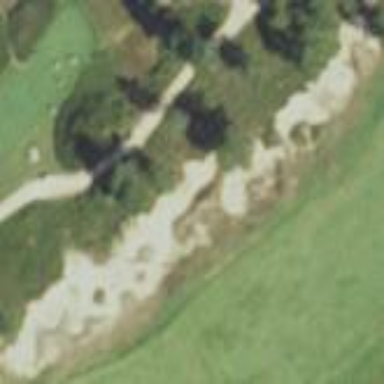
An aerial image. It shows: Sand bunker on golf course.